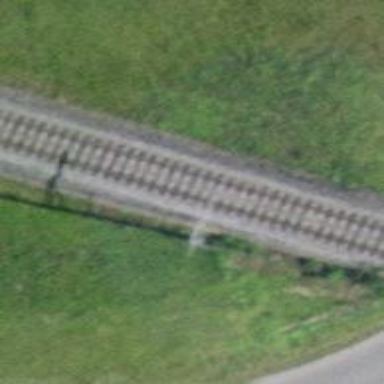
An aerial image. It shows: Bridge over electrified railway with contact line.